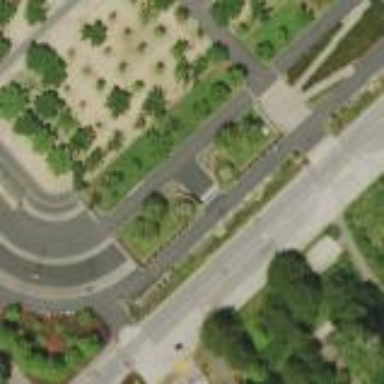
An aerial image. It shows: Pedestrian road with compacted surface.